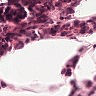
Metastatic tissue present: no